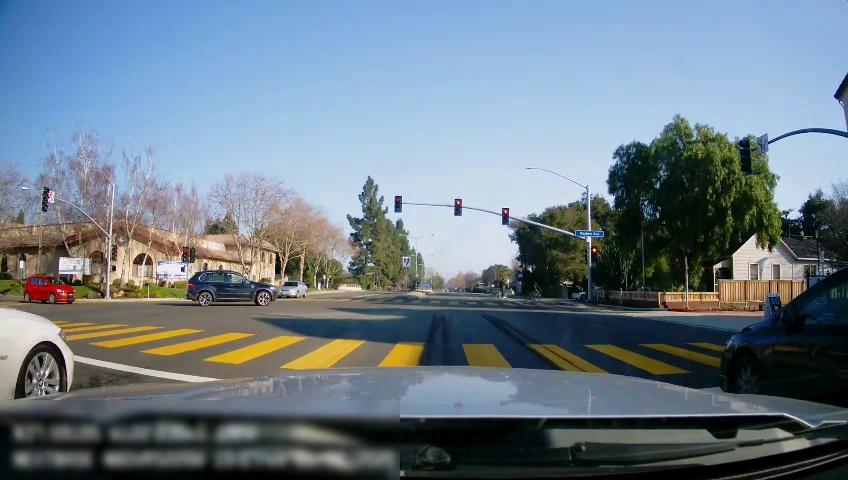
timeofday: Day
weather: Sunny
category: Drivable Space
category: Vehicles | Car
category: Vehicles | Car
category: Vehicles | Car
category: Vehicles | SUV
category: Vehicles | Car
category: Vehicles | Car
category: Bicycles
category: Traffic | Signs
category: Traffic | Signs
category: Traffic | Lights
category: Traffic | Lights
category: Traffic | Lights
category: Traffic | Lights
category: Traffic | Lights
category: Traffic | Lights
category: Traffic | Signs
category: Traffic | Lights